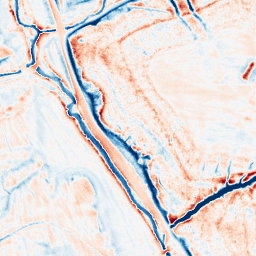
Category: edge_preserving
Decomposition family: anisotropic_diffusion
Decomposition parameters: iterations: 50
kappa: 10
gamma: 0.15
Upsampling method: sinc_hamming
Upsampling parameters: scale: 8
kernel_size: 16
Upsampling scale: 8